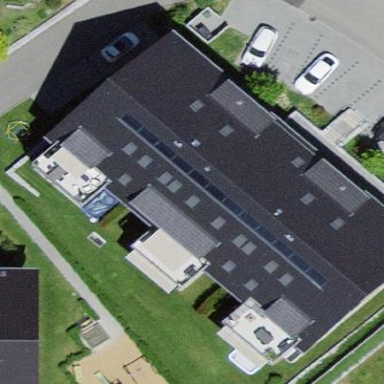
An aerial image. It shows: Gabled roof adorns the apartments building.